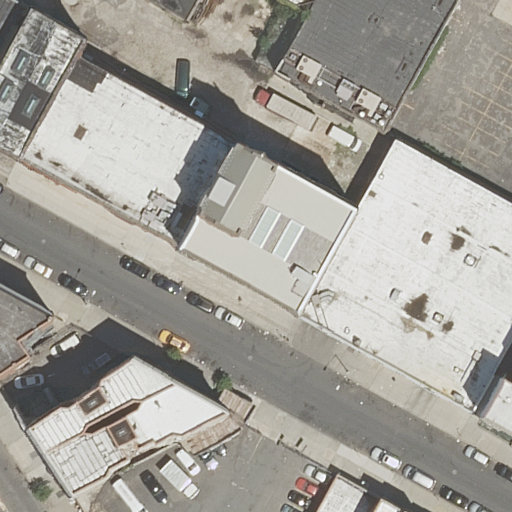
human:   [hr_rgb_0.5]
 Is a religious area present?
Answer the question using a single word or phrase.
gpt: no

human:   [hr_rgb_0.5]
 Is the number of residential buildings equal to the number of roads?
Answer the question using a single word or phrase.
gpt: no

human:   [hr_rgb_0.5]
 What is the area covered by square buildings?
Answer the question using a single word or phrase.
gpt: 0m2

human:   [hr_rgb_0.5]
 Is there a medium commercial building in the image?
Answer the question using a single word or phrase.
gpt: no

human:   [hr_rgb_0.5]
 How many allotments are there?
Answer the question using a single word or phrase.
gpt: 0

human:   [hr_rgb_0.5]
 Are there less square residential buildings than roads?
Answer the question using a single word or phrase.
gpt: yes

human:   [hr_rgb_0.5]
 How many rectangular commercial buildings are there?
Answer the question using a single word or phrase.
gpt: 0

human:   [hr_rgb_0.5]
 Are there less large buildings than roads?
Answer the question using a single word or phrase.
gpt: no

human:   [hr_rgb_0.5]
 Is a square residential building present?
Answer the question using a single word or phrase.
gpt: no

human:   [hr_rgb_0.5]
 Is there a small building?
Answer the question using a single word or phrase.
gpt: yes

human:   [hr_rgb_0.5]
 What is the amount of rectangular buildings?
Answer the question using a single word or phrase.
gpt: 10

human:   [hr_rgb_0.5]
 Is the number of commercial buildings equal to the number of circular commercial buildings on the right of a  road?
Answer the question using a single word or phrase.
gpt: yes

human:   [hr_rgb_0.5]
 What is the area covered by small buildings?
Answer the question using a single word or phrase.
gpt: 270m2

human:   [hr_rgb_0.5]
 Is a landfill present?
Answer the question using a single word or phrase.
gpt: no

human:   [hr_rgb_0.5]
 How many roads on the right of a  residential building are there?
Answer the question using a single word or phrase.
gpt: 1

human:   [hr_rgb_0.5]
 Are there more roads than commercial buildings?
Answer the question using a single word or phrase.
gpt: yes

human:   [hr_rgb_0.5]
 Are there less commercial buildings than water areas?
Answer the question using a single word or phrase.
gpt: no

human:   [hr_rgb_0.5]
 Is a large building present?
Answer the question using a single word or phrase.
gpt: yes

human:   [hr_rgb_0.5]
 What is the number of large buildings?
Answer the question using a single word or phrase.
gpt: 4

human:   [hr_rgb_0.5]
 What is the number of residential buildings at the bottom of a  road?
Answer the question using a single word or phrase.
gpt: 4

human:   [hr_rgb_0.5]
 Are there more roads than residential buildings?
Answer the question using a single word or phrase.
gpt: no

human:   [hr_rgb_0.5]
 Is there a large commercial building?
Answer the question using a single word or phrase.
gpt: no

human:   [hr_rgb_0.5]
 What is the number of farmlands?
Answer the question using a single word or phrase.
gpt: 0

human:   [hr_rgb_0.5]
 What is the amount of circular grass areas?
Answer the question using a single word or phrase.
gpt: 0

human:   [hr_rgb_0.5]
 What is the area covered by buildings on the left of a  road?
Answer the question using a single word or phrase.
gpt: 1776m2

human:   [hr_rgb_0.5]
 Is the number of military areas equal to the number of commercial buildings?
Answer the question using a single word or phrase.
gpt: yes

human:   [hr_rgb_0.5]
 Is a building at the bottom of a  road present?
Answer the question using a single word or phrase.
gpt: yes

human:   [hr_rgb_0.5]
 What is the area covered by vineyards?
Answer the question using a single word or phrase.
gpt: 0m2

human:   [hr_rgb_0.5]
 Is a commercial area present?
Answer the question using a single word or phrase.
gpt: no

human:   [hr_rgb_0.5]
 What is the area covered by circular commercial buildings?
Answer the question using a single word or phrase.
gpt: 0m2

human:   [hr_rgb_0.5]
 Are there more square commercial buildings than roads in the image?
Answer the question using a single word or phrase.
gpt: no

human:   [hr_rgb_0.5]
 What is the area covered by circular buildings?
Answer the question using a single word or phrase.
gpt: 0m2

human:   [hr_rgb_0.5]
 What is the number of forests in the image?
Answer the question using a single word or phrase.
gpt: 0

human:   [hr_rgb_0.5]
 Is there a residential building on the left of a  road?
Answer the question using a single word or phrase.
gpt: yes

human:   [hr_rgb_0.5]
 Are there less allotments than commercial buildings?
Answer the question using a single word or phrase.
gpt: no

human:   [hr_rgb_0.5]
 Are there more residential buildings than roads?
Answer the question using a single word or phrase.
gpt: yes